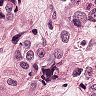
Metastatic tissue present: yes